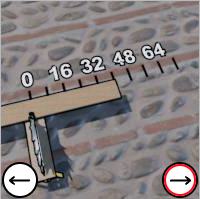
Task: length
Answer: 40
First scale value: 16.0